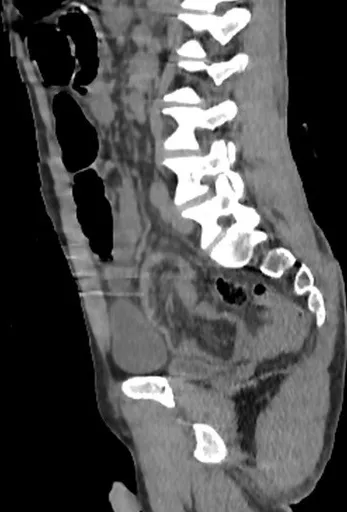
Coronal scan showing a lipoma in the wall of jejunum intestinelongitudinal reconstruction of non-enhanced abdominal CT showing the congestion of mesenteric vessels in the tortuous intestine.
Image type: radiology (ct)